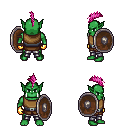
a pixel art fantasy rpg character, male body template, orc, green skin, leather chest armor, metal pants, pink mohawk hairstyle, gold gloves, shield, four views (front, back, left, right), 2x2 character sprite sheet, small pixel art, hard edges, no anti-aliasing